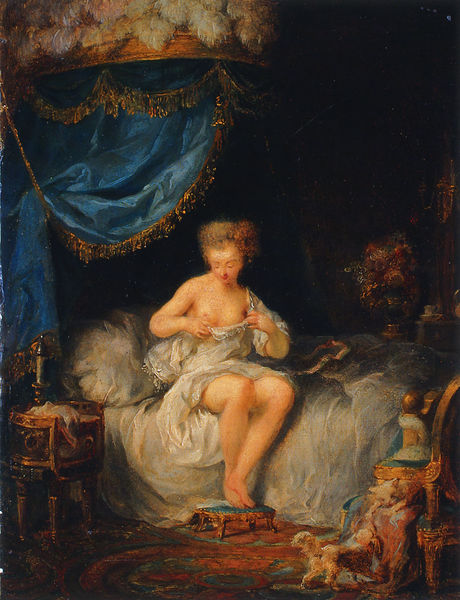
Titel: Abendtoilette
Künstler: Jean-Frédéric Schall
Institution: Amsterdam, Rijksmuseum
Schlagwörter: akt, blau, gemälde, nackt, mädchen, blumen, brust, busen, frau, kleid, stuhl, tisch, weiss, hund, rot, malerei, schleife, jung, federn, gesicht, vorhang, morgen, gold, haare, kind, rokoko, hündchen, bein, hocker, schemel, kerze, bett, schlafzimmer, ankleiden, erotisch, kokett, toilette, nachttisch, boudoir, barrock